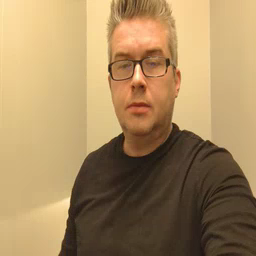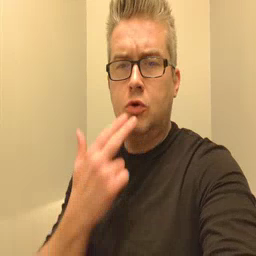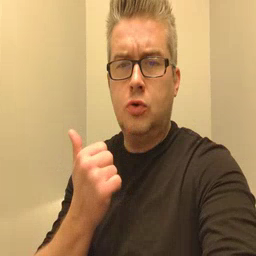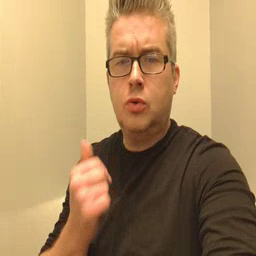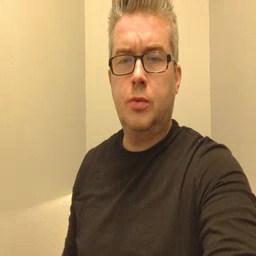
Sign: cute